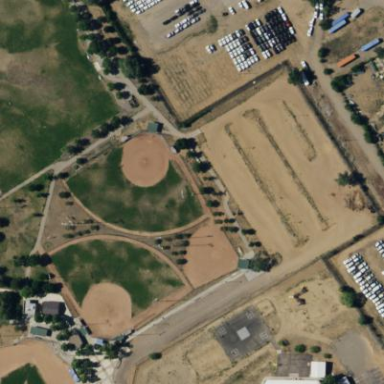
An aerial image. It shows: Baseball pitch for leisure and sports activities.